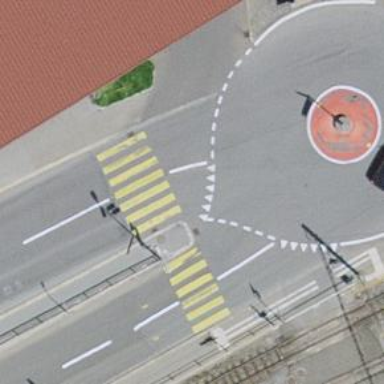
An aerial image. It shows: Marked road crossing with visible markings.